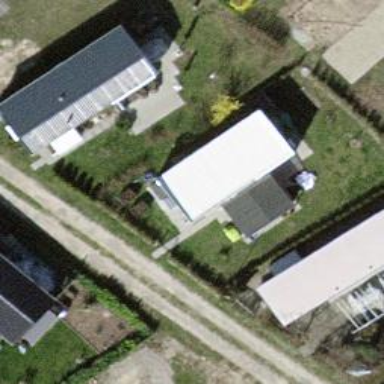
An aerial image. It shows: Static caravan.